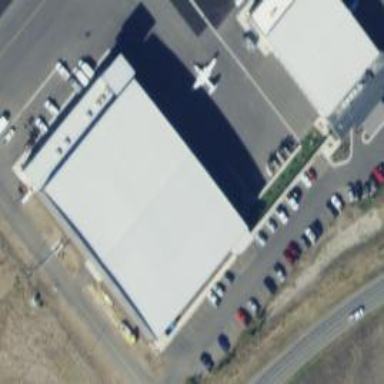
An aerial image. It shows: Hangar building.